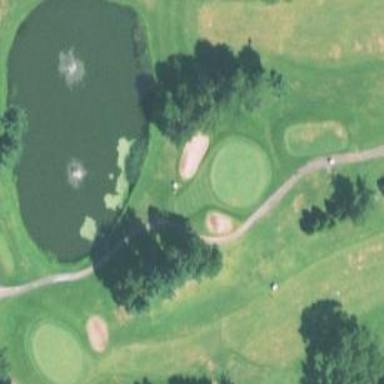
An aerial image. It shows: Service road used as golf cart path.